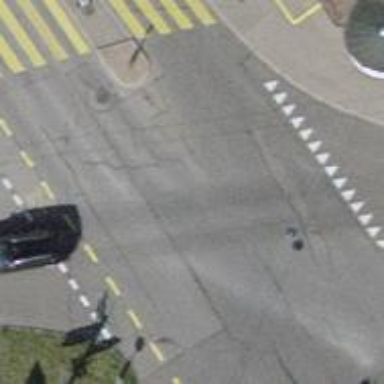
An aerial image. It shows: Primary highway with asphalt surface. It has trolley wires installed.